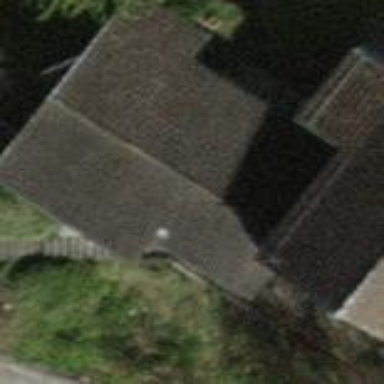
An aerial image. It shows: Building with pitched roof.